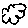
Label: cloud